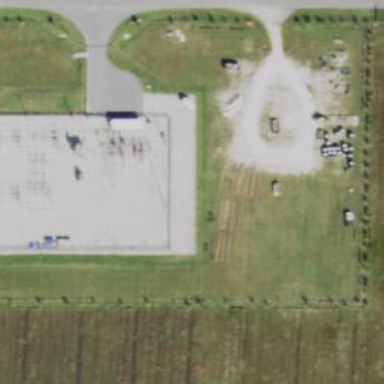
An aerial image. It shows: Outdoor distribution-level power substation enclosed by fence.